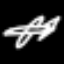
Label: airplane